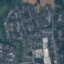
Label: Residential